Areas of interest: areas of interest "Swimming Pool"
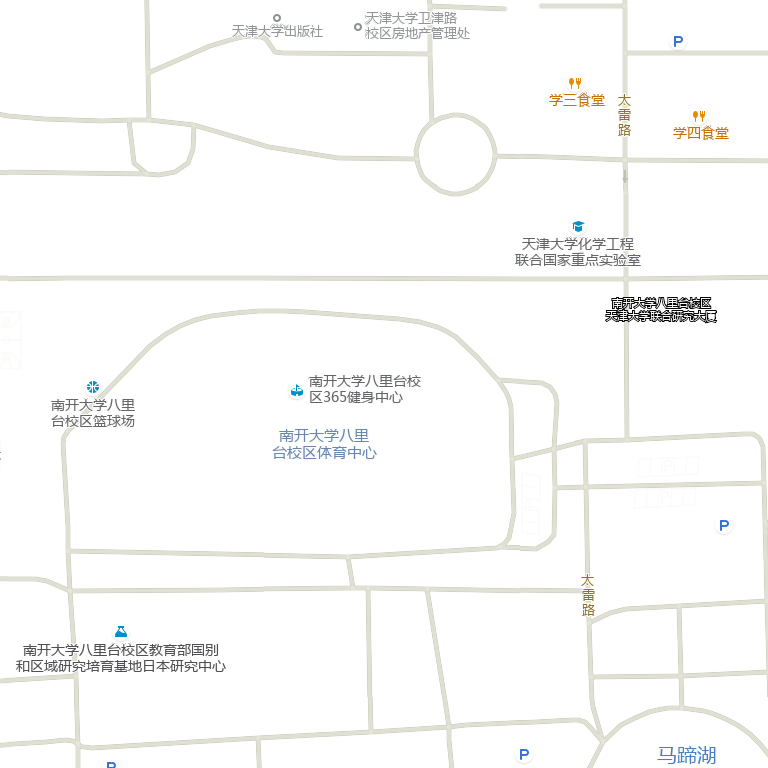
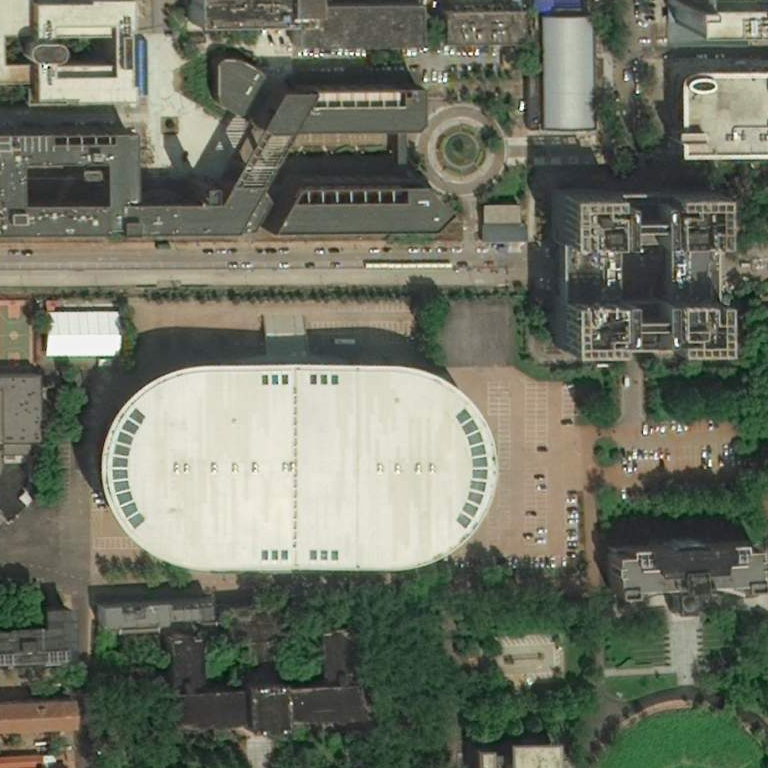